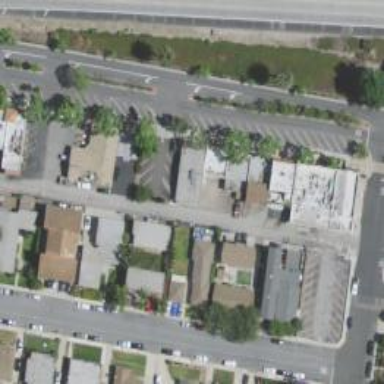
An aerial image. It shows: Alley classified as service road.